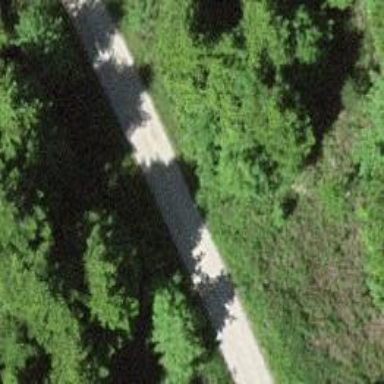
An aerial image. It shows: Well-maintained track road of grade 1.